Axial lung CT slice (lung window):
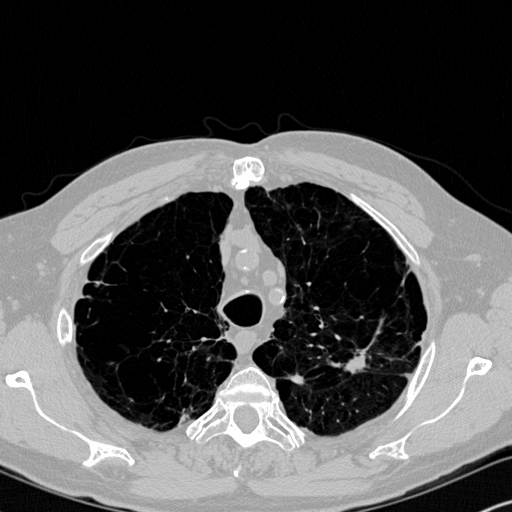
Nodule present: yes
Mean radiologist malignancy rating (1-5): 4